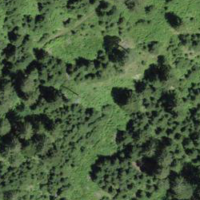
EUNIS habitat code: 43
Species observed at this site:
Cephalanthera longifolia